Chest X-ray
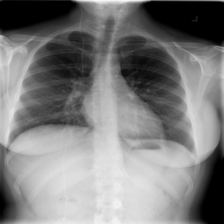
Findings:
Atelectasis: negative
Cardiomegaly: negative
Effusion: negative
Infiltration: negative
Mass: negative
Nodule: negative
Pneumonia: negative
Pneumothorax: negative
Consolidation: negative
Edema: negative
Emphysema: negative
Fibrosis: negative
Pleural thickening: negative
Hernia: negative